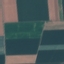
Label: AnnualCrop